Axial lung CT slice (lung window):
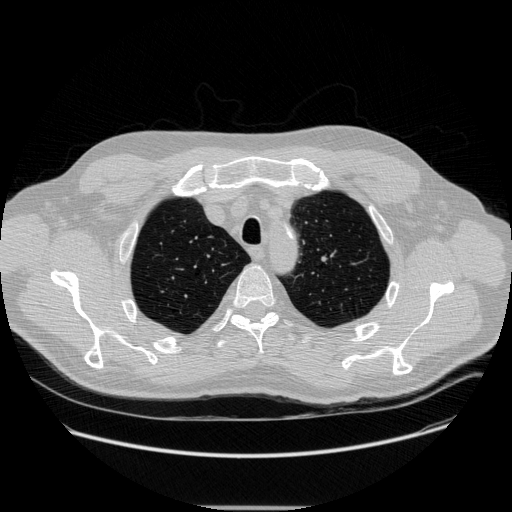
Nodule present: no